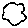
Label: cloud